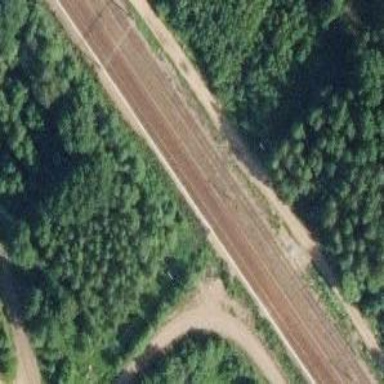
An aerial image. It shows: Continuous rail railway with electrified contact line.